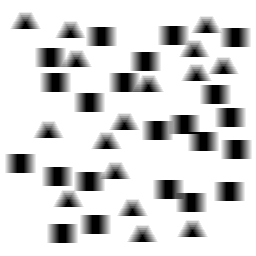
Squares: 22
Triangles: 16
Stars: 0
Total shapes: 38